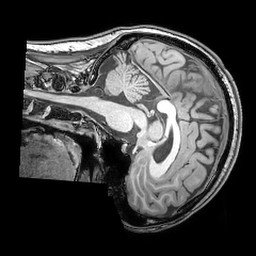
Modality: T1w
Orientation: sagittal
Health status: ill
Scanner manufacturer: philips
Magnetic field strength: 3 T
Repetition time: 0.007 s
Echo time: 0.0035 s